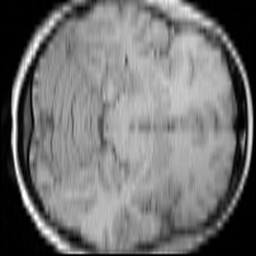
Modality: T1w
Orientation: axial
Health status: ill
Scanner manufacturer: siemens
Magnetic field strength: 3 T
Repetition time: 0.44 s
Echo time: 0.00266 s